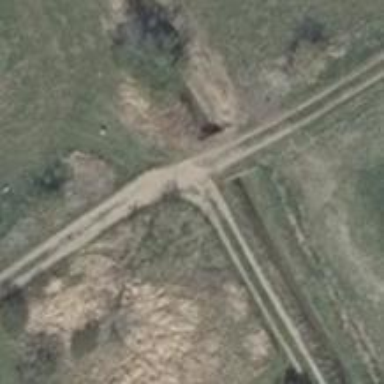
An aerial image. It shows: Culvert tunnel.